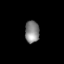
Tissue: lung
Cell type: Epithelial cells
Senescence score: 0.2
Nuclear area (px): 311
Mean DAPI intensity: 133.633